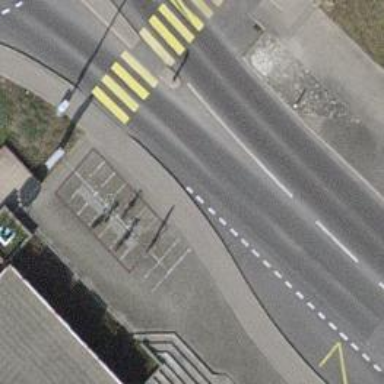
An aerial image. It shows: Bus stop for trolleybuses with designated stop position for public transport.